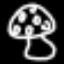
Label: mushroom